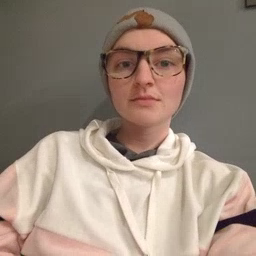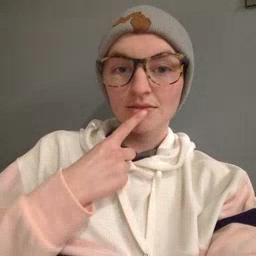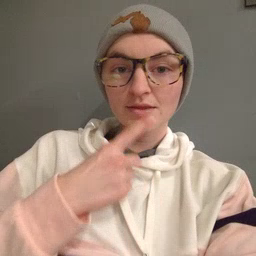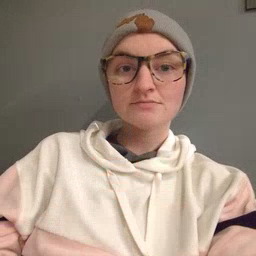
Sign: tongue